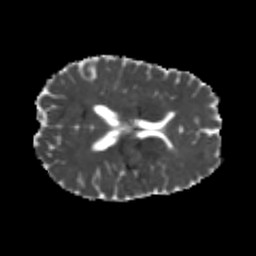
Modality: MD
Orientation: axial
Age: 25
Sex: male
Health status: healthy
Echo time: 0.074 s